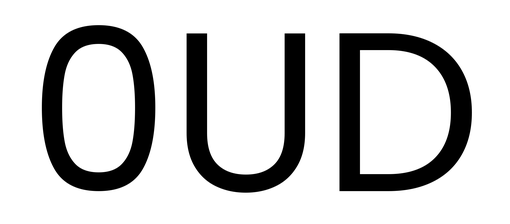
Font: Poppins-Regular